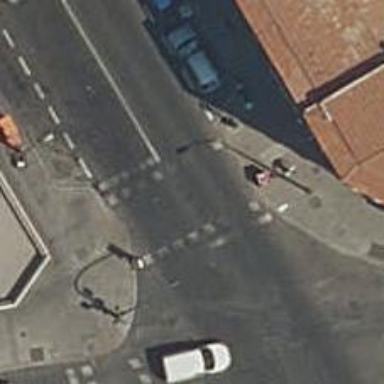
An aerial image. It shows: Zebra crossing with traffic signals. The crossing is marked by traffic lights.